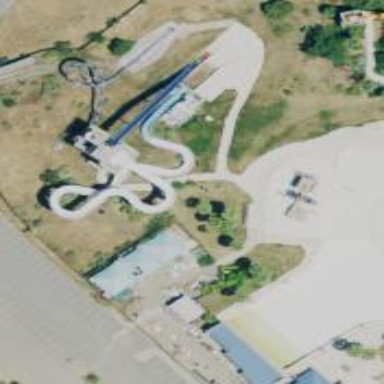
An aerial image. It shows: Water slide attraction.